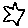
Label: star